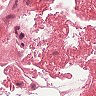
Metastatic tissue present: no